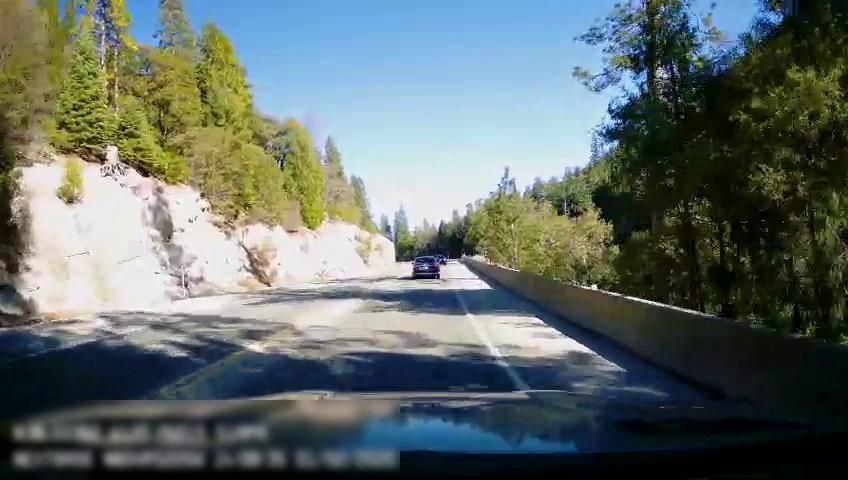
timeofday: Day
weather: Sunny
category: Drivable Space
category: Vehicles | Car
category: Vehicles | Car
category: Lanes | Opposite Lane
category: Lanes | Opposite Lane
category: Lanes | Current Lane
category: Lanes | Current Lane